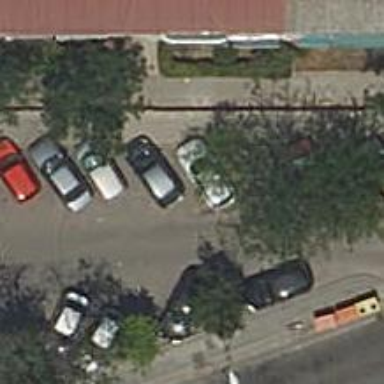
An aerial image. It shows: Parking aisle designated as service road.